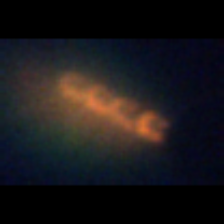
Taxon: Chaetoceros
Group: Diatoms